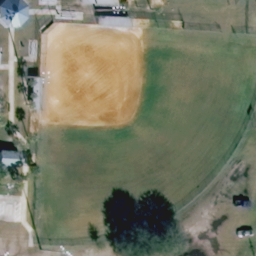
Label: baseball diamond